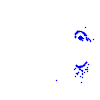
Particle: electron